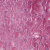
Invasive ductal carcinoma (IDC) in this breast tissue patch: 0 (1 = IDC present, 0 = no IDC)